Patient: sex F, age 56
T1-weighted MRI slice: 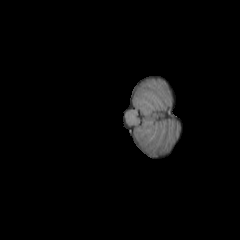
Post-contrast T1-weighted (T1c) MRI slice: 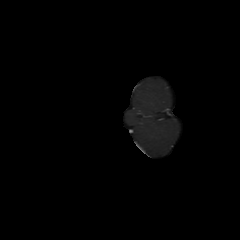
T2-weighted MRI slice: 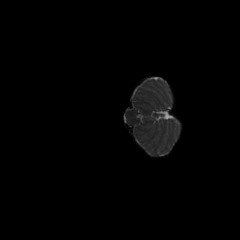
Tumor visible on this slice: no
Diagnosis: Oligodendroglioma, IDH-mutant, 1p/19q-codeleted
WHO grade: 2